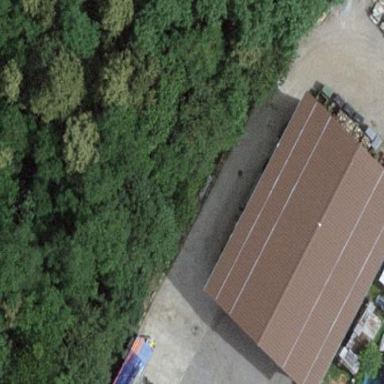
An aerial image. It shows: Industrial building.